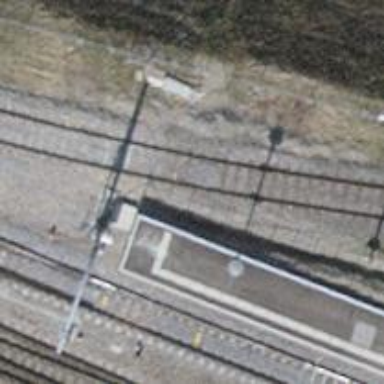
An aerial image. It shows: Siding railway track with one set of rails.